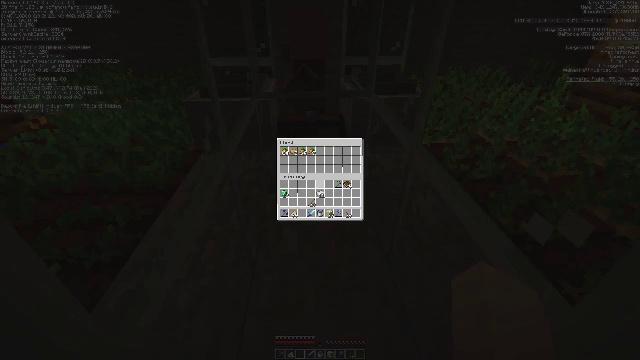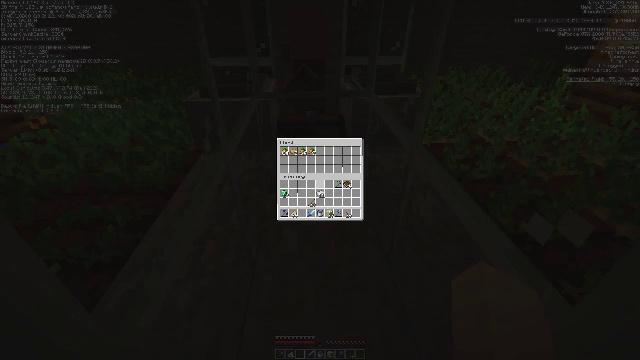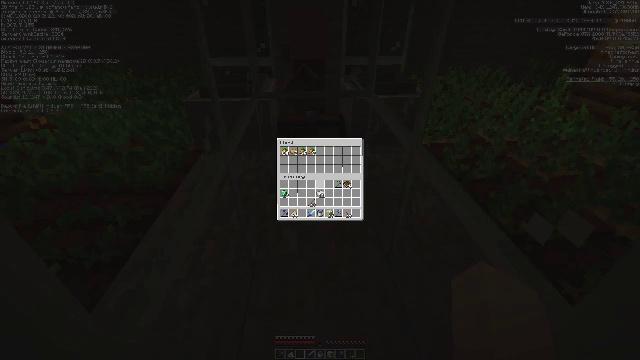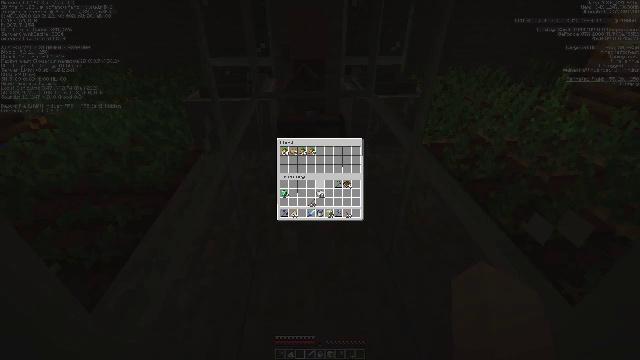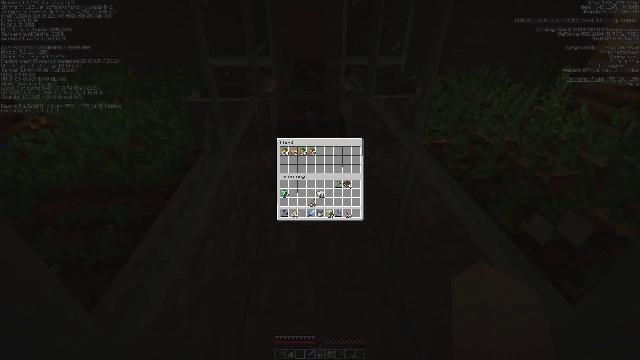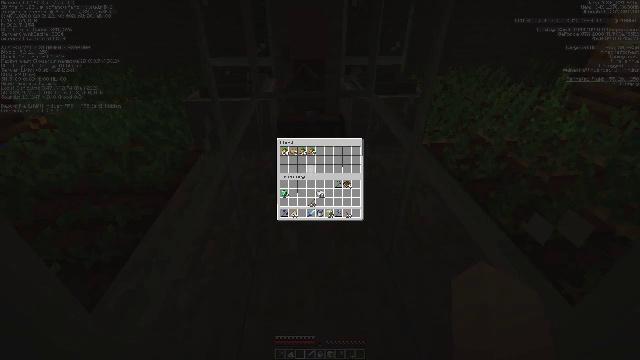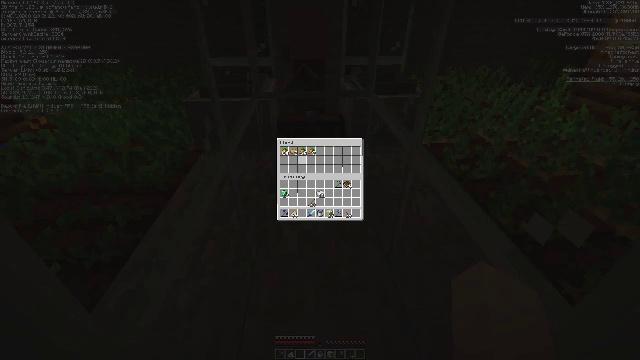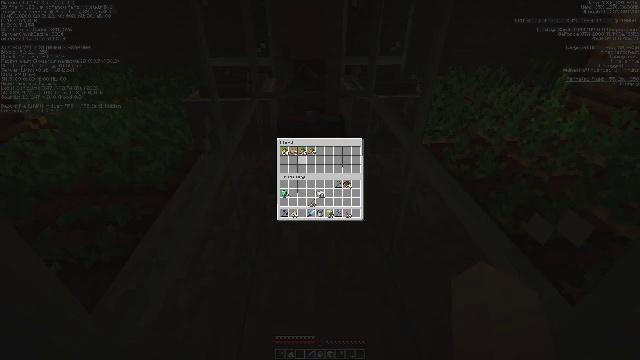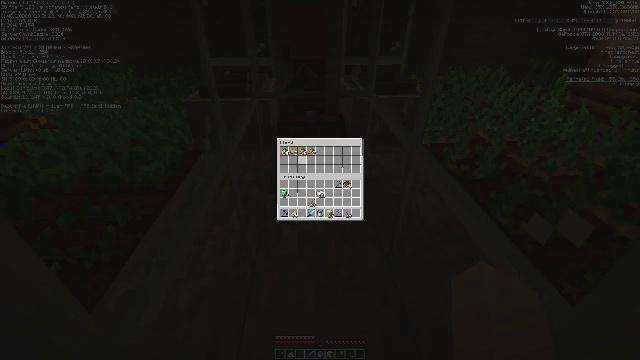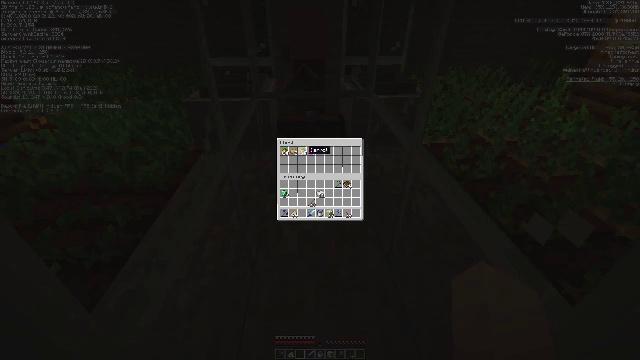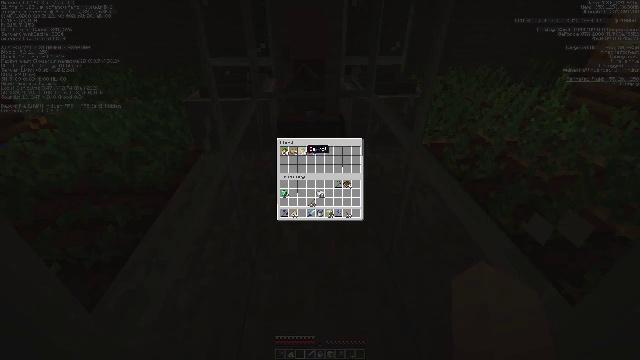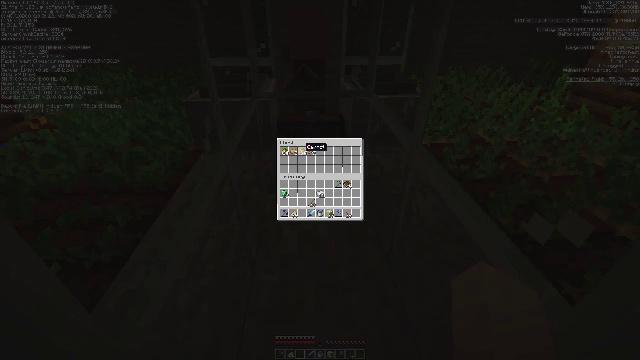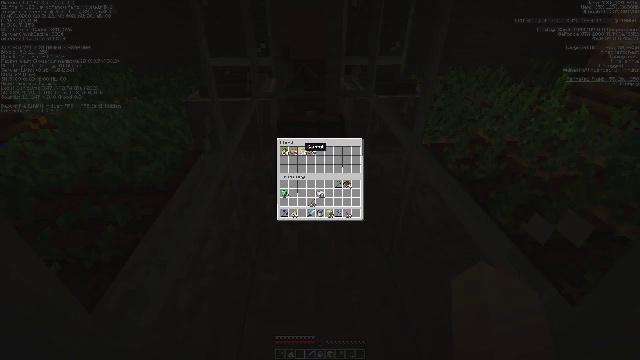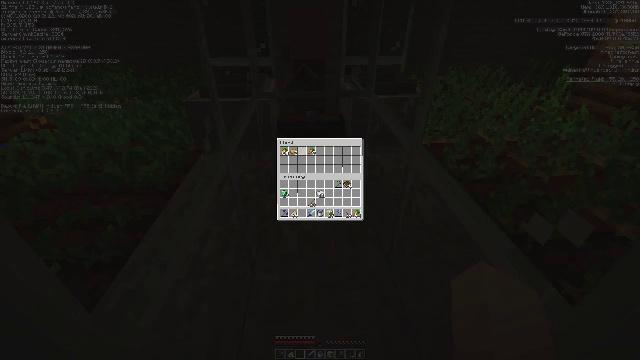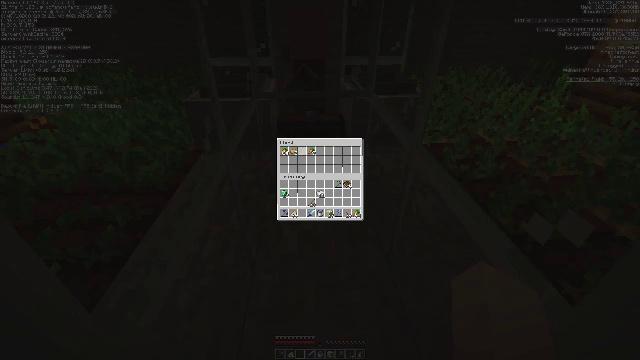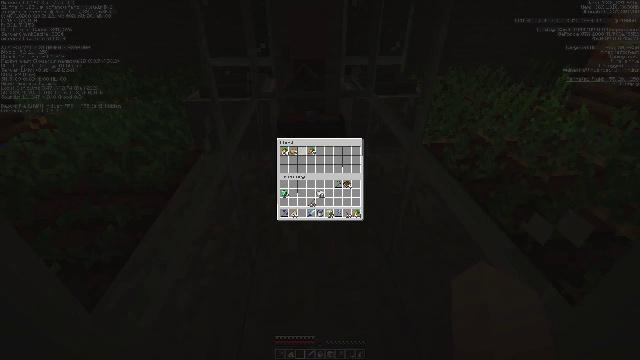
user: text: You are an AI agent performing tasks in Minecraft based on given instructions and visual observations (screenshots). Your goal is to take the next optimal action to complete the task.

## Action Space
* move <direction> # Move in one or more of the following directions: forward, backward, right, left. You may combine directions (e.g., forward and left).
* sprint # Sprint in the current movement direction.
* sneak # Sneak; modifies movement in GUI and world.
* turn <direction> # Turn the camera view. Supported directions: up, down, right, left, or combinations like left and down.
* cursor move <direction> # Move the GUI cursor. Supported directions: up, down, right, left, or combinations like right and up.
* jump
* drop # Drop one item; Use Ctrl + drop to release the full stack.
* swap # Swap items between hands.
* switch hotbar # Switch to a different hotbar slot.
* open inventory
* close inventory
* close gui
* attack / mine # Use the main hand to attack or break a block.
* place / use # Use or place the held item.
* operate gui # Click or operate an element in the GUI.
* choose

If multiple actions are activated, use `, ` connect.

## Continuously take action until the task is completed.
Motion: motion action
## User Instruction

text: Harvest the brown mushroom.
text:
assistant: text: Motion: no_op
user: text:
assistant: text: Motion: no_op
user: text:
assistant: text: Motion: no_op
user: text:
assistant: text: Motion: no_op
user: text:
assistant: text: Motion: turn left and up
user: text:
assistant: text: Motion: turn left and up
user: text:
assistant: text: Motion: no_op
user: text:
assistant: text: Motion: sneak
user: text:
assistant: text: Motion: sneak
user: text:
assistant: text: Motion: sneak
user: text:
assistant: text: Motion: sneak
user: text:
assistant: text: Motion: sneak
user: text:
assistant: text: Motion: sneak, attack / mine
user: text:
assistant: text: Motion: sneak, attack / mine
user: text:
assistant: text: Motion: sneak, attack / mine
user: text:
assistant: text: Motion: sneak
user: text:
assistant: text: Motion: sneak
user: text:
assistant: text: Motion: sneak
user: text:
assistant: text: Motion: sneak
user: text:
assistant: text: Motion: sneak
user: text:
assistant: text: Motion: sneak, turn left
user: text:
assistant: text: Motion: sneak, turn left
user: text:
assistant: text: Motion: sneak
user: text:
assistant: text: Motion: sneak
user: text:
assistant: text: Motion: sneak
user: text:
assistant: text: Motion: sneak
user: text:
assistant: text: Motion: sneak
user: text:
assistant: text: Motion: sneak, attack / mine
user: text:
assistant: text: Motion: sneak, attack / mine
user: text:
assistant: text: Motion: sneak, attack / mine